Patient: sex F, age 31
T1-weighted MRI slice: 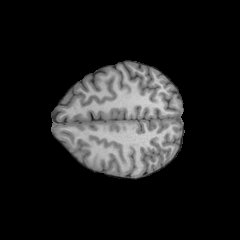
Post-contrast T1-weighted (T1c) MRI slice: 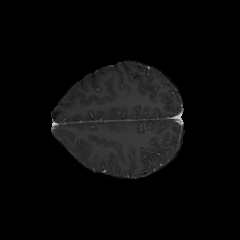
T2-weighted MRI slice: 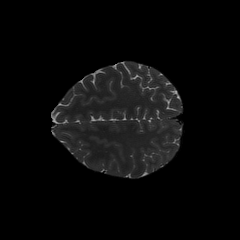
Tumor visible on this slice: no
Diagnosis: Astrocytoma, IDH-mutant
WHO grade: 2